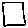
Label: square